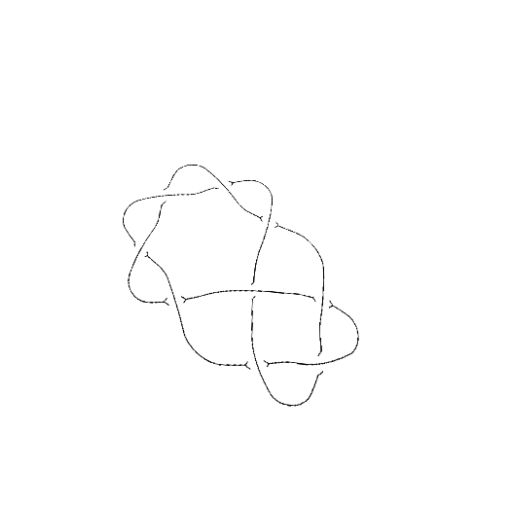
Crossing number: 9